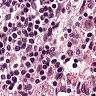
Metastatic tissue present: no